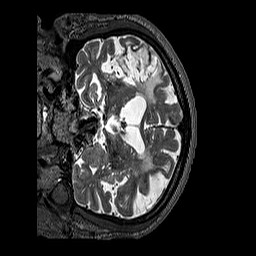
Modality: T2w
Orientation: coronal
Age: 69
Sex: male
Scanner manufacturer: siemens
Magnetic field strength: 3 T
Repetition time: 3.2 s
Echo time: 0.567 s